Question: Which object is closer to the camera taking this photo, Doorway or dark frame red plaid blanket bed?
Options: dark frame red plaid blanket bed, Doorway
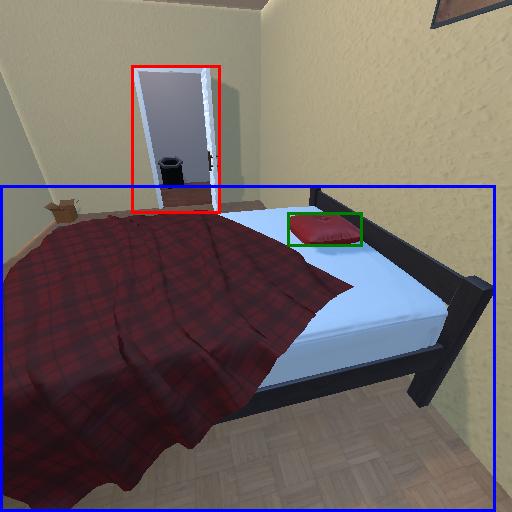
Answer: dark frame red plaid blanket bed